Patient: sex F, age 31
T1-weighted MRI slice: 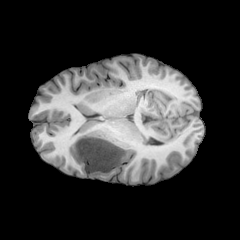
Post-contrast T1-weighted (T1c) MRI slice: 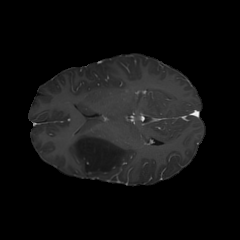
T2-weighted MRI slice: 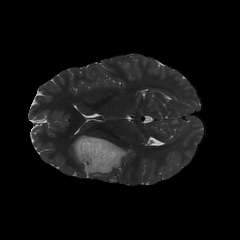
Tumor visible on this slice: yes
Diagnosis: Astrocytoma, IDH-mutant
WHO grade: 2